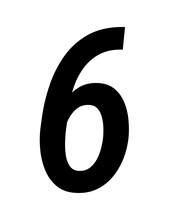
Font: Roboto-Italic_Condensed_Medium_Italic